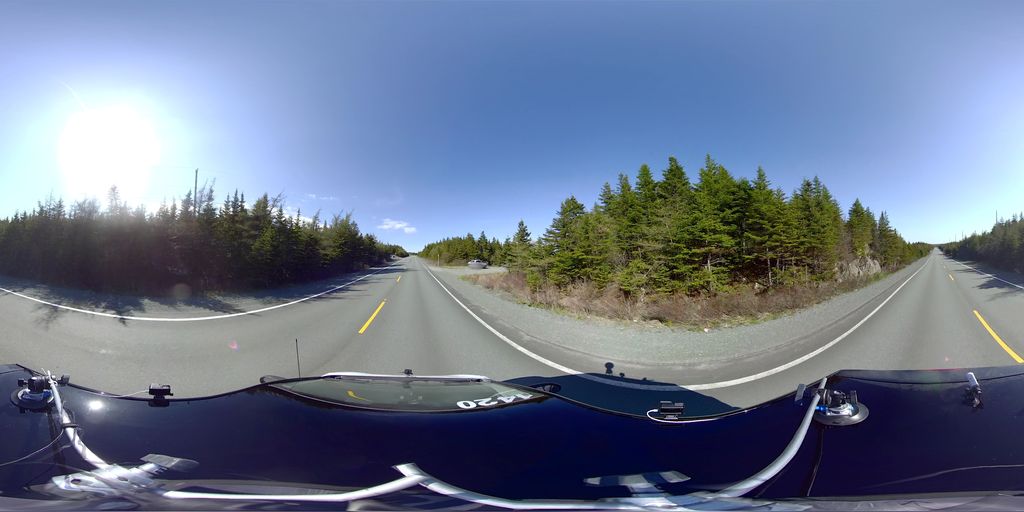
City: st_johns